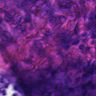
Metastatic tissue present: yes